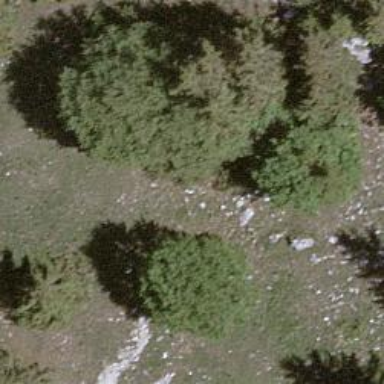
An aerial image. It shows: Beautiful tree in nature.